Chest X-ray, PA view. Patient: 73 years old, sex M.
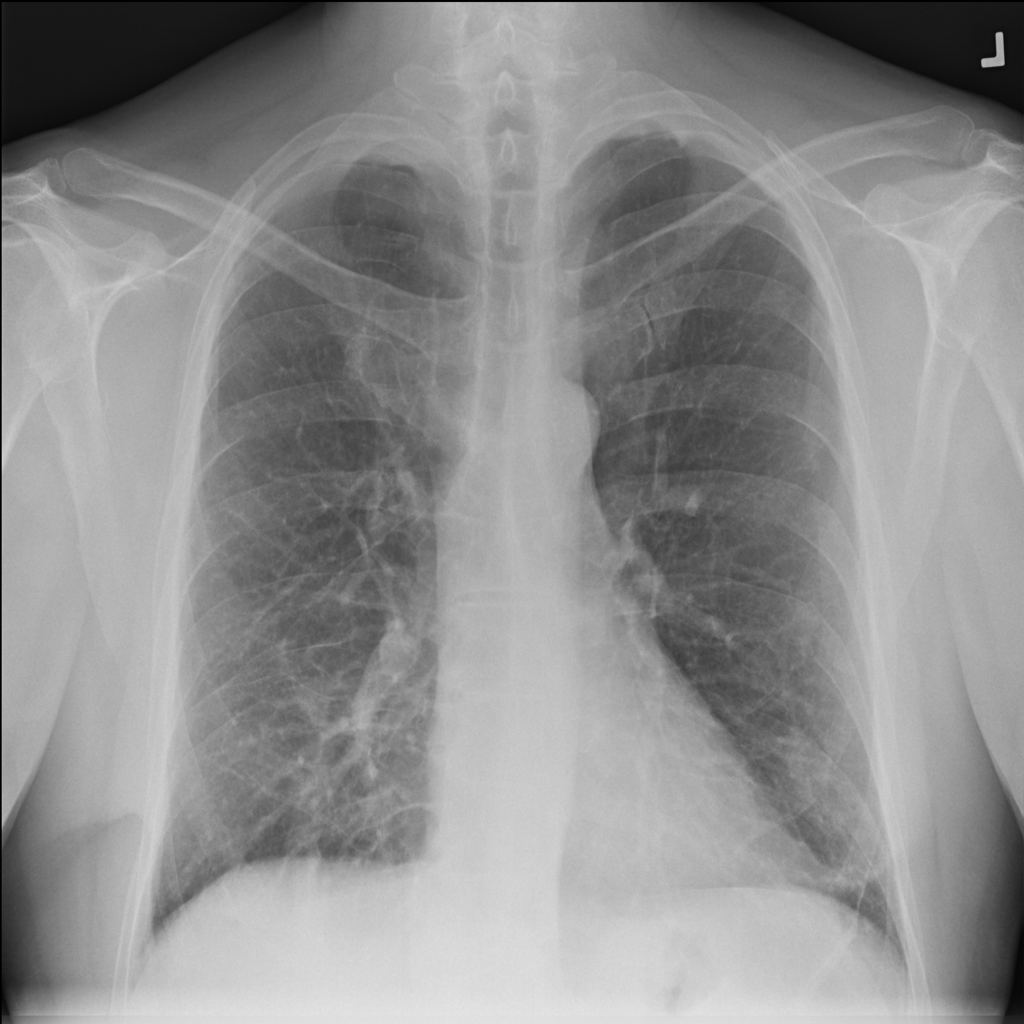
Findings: No Finding